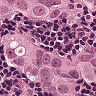
Metastatic tissue present: yes